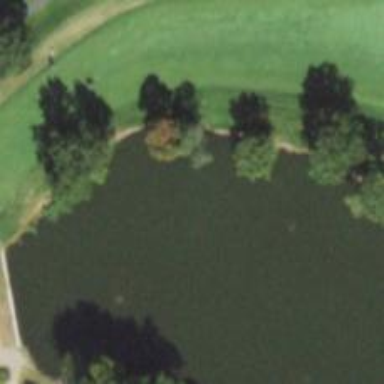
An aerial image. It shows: Grassy area designated as golf fairway.